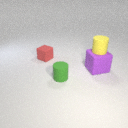
large purple rubber cube below small yellow rubber cylinder